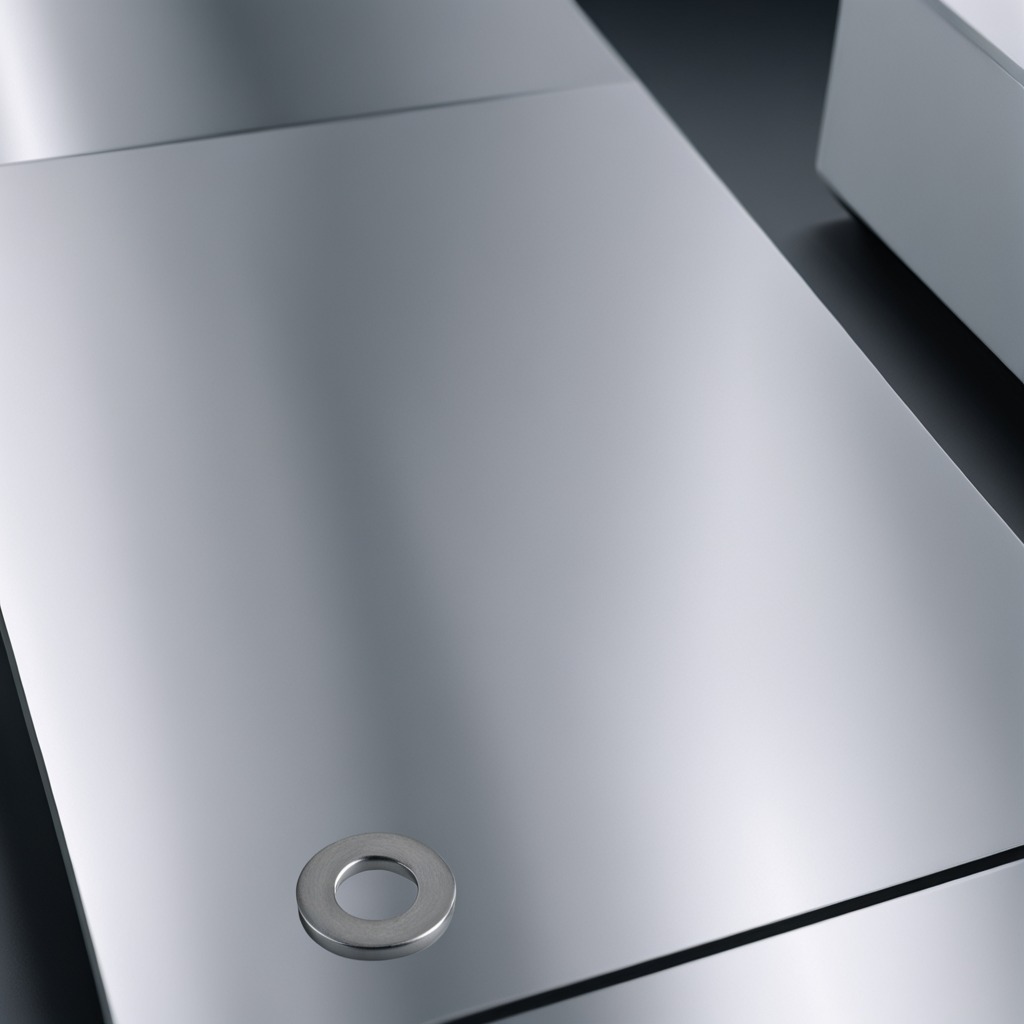
A flat metal washer lies on the stainless steel table in a high-end prototyping lab.